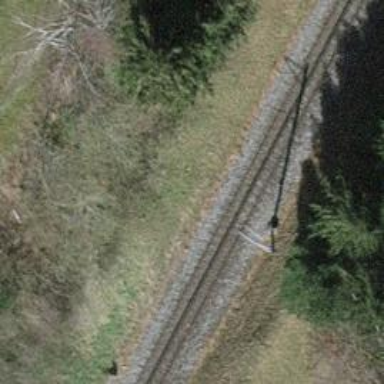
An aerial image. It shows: Solitary milestone along the railway.